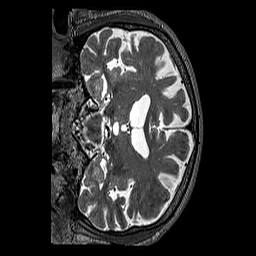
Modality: T2w
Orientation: coronal
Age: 68
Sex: male
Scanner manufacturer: siemens
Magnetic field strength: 3 T
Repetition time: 3.2 s
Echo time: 0.567 s